【题型】填空题　【知识点】解析几何　【难度】easy
双曲线$\frac{x^2}{9}-\frac{y^2}{4}=1$与直线$l$: $y=-\frac{2}{3}x+m(m\in\mathbf{R})$的公共点的个数为 \underline{\ \ \ \ \ \ \ \ \ \ \ }.}

\vspace{1em}
【解答】
\textbf{【答案】} 0或1

\vspace{1em}

\textbf{【分析】} 根据双曲线的图像性质，以及渐近线来分析即可.

\vspace{1em}

\textbf{【详解】} 因为双曲线$\frac{x^2}{9}-\frac{y^2}{4}=1$的渐近线方程为$y=\pm\frac{2}{3}x$,

所以当$m=0$时, 直线$l$: $y=-\frac{2}{3}x$与渐近线重合, 此时直线与双曲线无交点;

当$m\neq0$时, 直线$l$与渐近线$y=-\frac{2}{3}x$平行, 此时直线与双曲线有一个交点.

故答案为: 0或1.
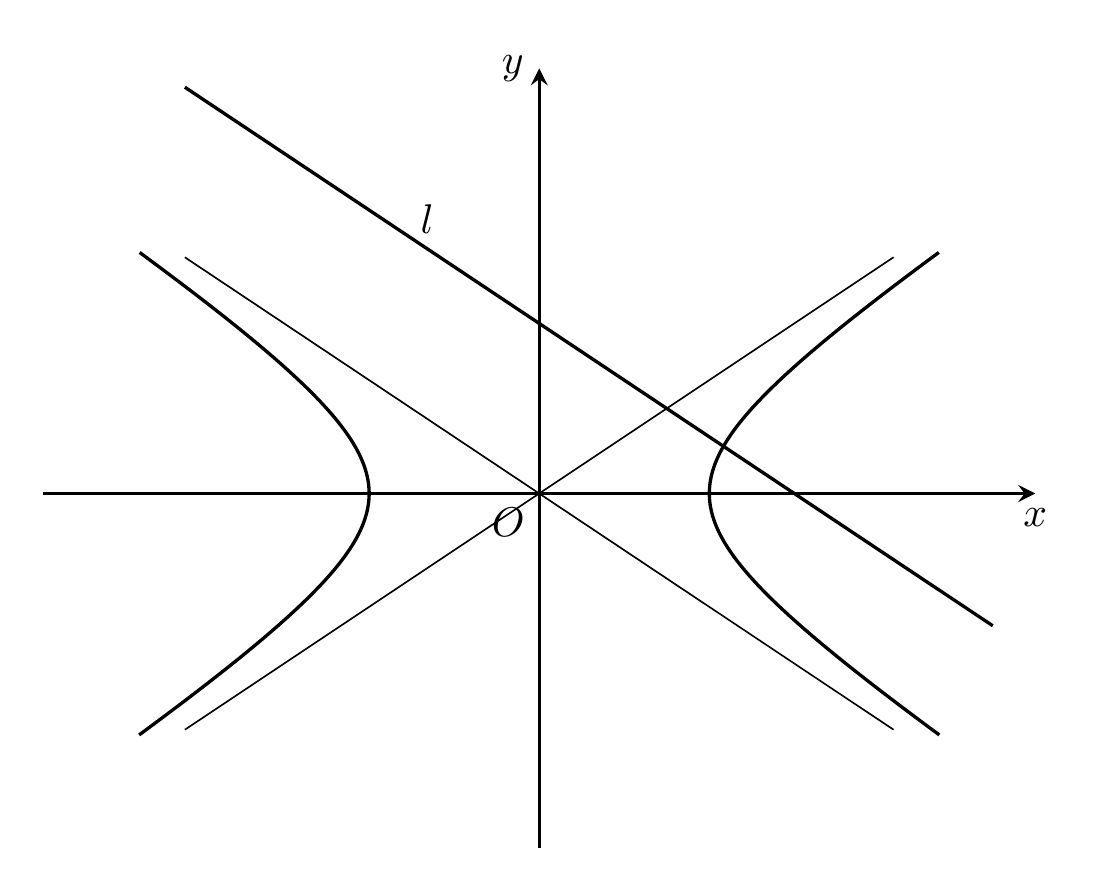